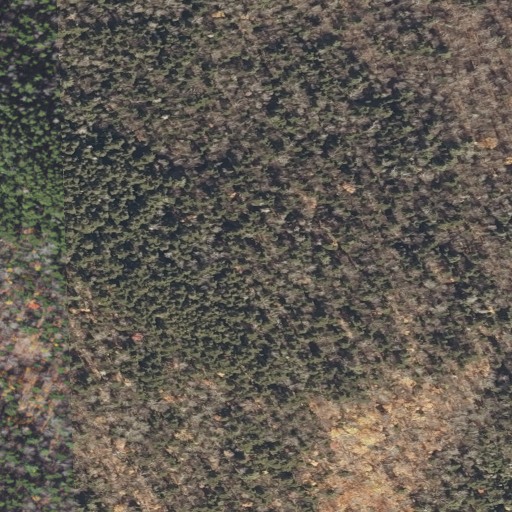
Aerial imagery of ridge(s) in New Hampshire named Walker Ridge containing mixed forest, evergreen forest, and deciduous forest